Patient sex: M
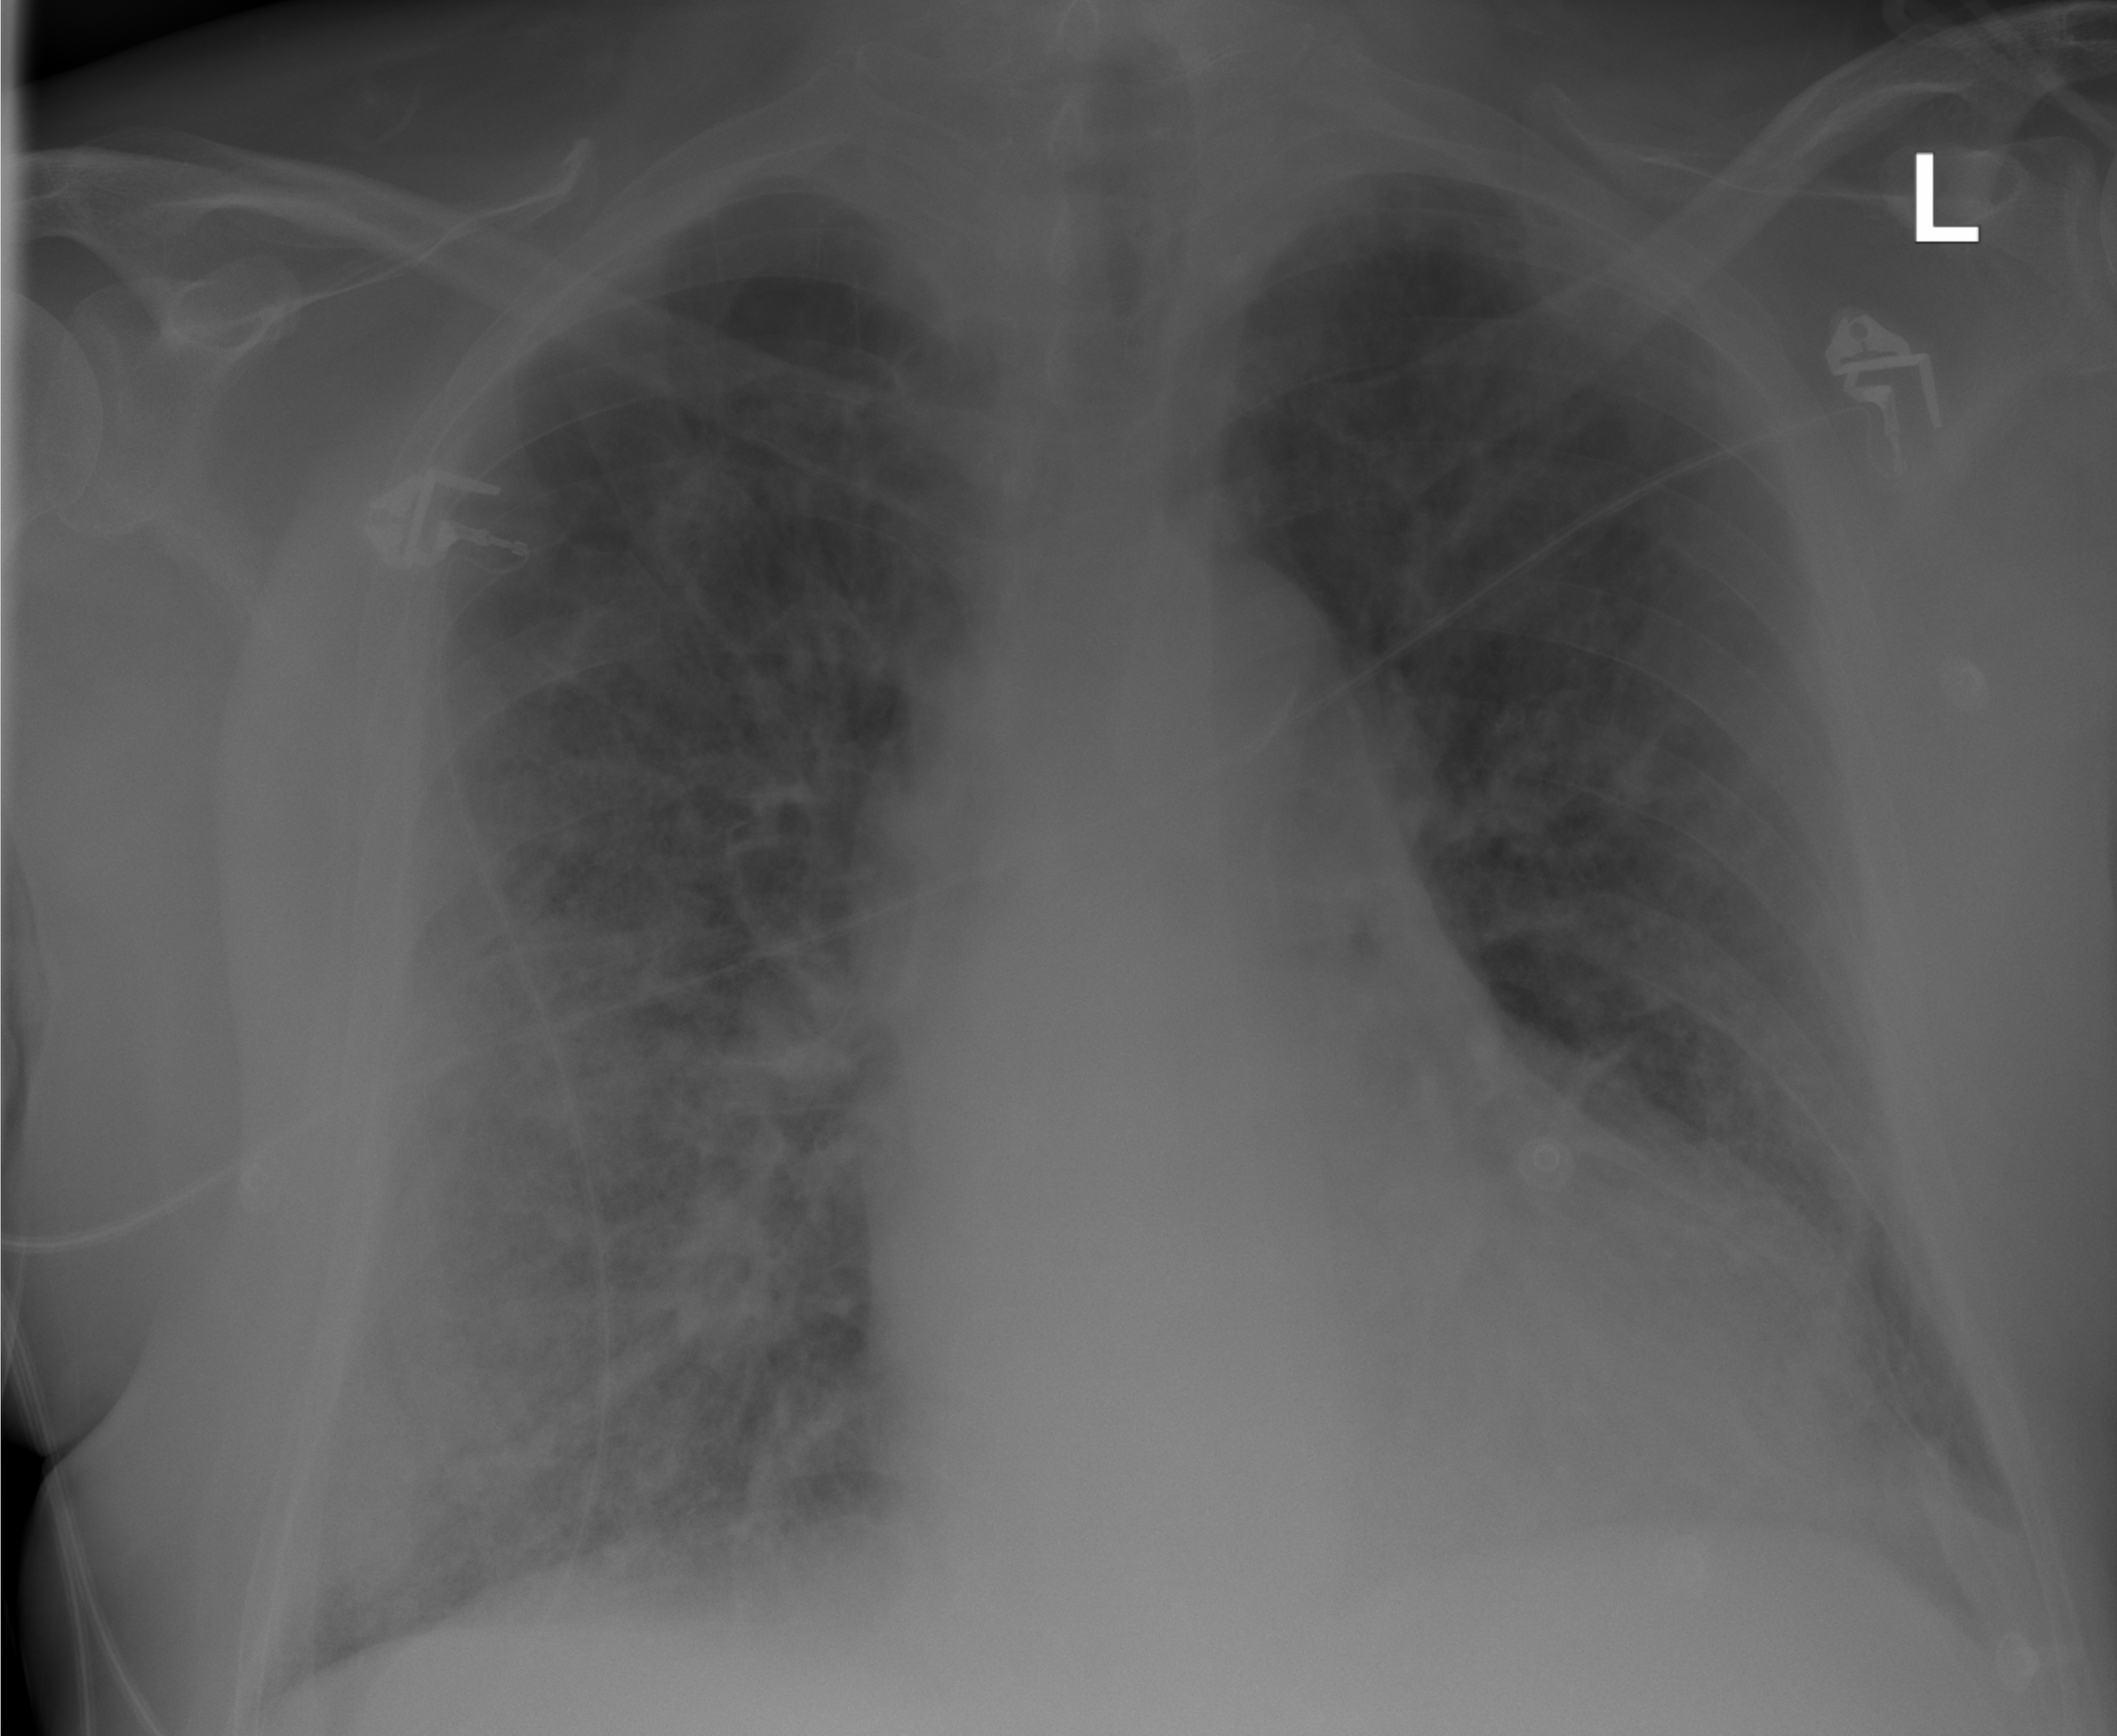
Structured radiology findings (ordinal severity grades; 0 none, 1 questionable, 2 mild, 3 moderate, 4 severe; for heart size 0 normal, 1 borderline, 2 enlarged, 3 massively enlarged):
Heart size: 2
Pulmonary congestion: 2
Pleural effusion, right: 0
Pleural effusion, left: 1
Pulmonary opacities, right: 3
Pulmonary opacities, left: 0
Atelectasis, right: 0
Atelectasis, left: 0